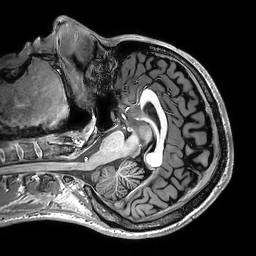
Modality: T1w
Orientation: axial
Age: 26
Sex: male
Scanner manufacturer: philips
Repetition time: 0.00645 s
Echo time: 0.00294 s